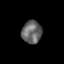
Tissue: lung
Cell type: Epithelial cells
Senescence score: 0.238
Nuclear area (px): 450
Mean DAPI intensity: 101.022